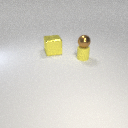
large yellow metal cube behind small yellow rubber cylinder